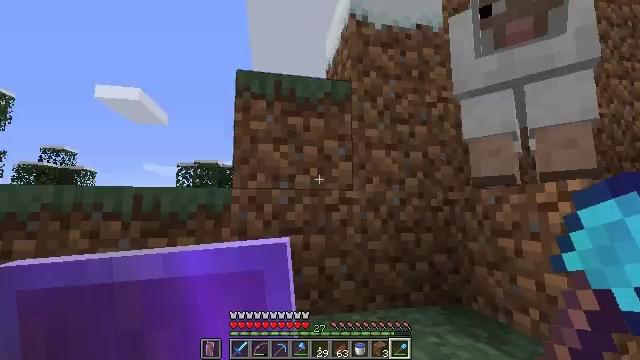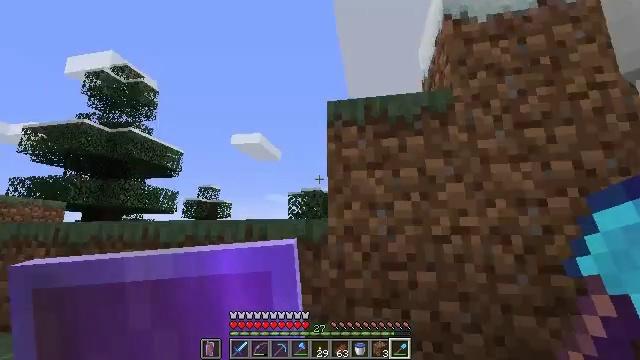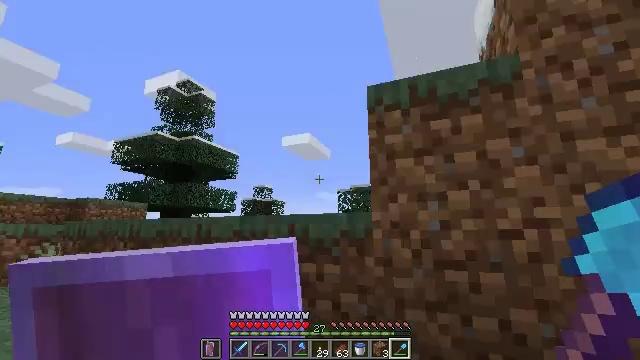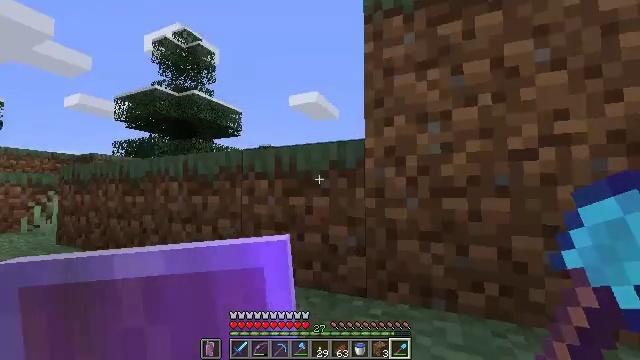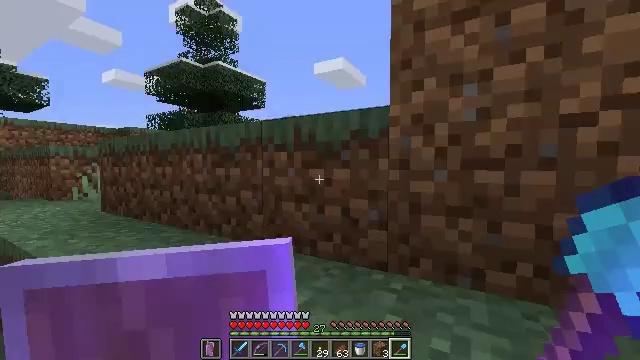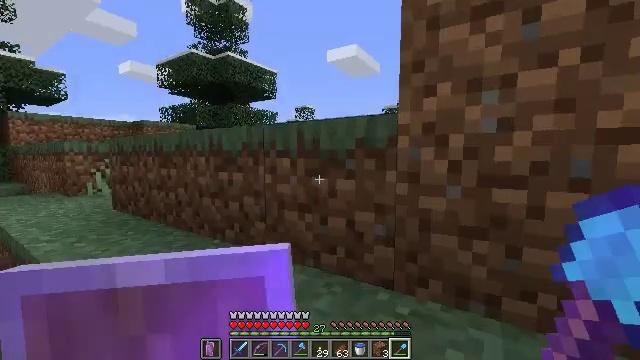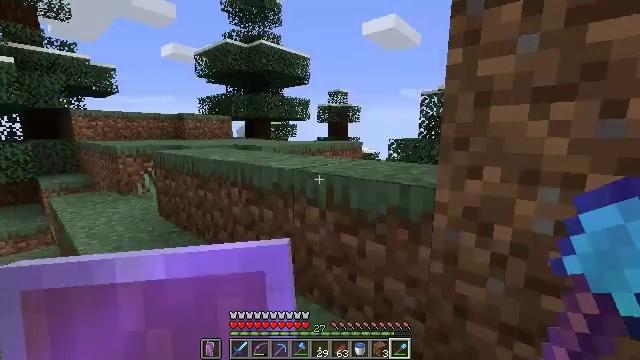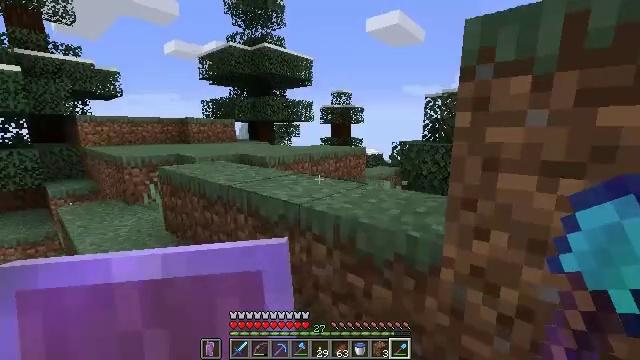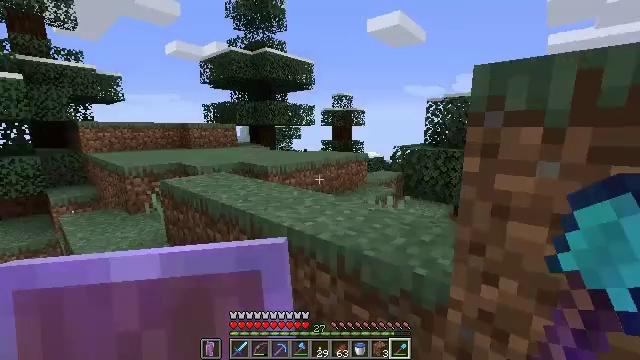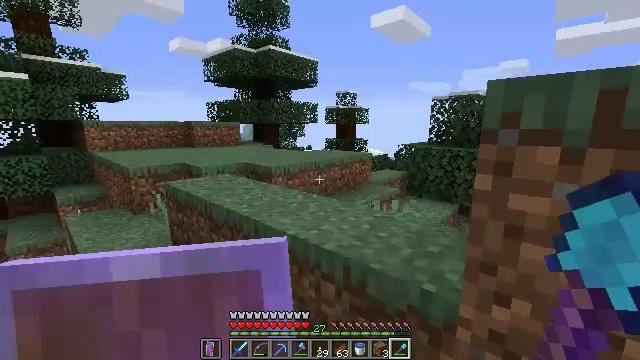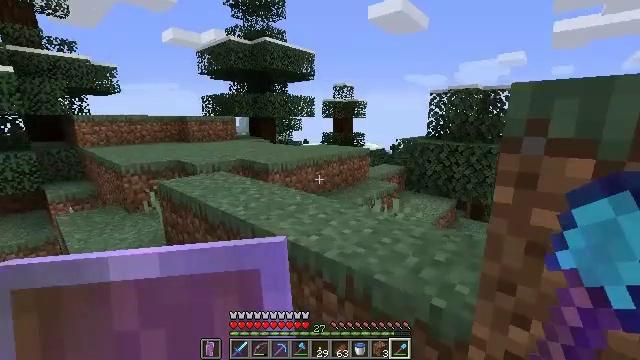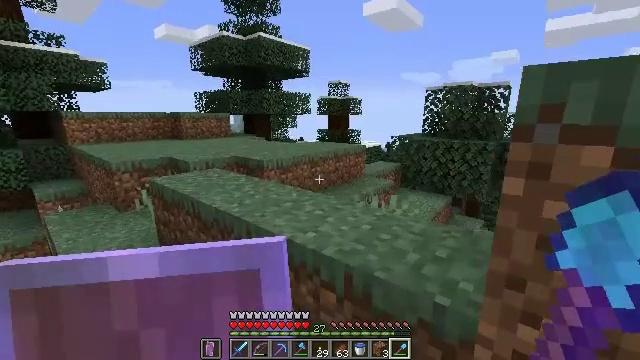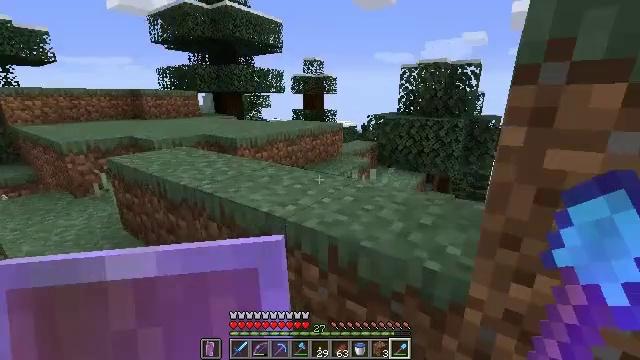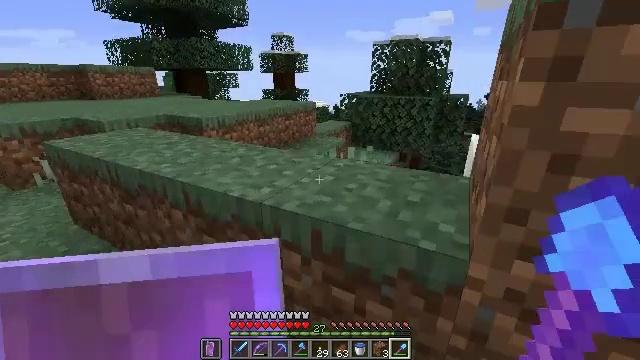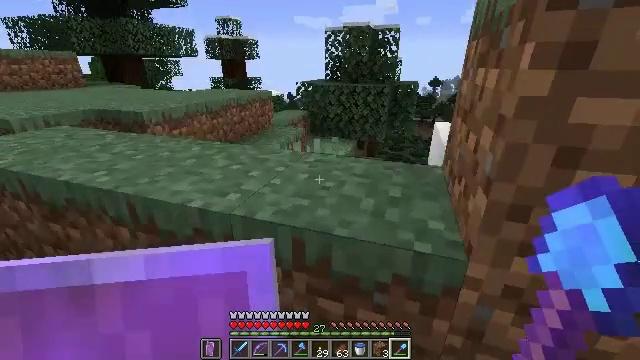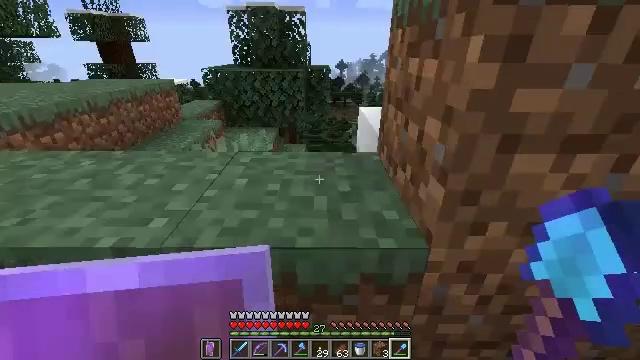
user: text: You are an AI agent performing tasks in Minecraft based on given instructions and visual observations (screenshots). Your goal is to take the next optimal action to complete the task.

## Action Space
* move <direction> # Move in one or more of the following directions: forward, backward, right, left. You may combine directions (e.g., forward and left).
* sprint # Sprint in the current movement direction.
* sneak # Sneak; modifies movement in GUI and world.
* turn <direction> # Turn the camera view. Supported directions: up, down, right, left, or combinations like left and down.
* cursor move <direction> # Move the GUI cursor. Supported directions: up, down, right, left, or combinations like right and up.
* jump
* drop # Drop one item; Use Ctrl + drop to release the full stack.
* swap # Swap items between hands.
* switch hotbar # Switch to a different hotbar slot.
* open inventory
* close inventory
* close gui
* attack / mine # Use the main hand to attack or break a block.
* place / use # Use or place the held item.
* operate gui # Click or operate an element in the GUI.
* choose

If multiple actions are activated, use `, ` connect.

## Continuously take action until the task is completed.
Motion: motion action
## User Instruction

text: Dig up the snow layers.
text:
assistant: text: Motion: move forward, turn left and up
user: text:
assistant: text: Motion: move forward, turn left
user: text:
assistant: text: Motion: move forward, turn left and down
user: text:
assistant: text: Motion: move forward, turn left and down
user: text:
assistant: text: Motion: move forward, turn left and down, jump
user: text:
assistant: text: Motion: move forward, turn left and down, jump
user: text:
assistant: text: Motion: move forward, jump
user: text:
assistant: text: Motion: move forward
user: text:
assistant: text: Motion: move forward
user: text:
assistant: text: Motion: move forward, turn down
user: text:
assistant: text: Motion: move forward, turn right
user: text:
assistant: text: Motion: move forward, turn right and down
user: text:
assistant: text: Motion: move forward and move left, turn right and down
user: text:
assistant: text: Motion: move forward and move left, turn right and down
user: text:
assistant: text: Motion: move forward and move left, turn right and down
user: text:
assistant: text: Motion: move forward and move left, turn right, jump
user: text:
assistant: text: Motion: move forward and move left, turn right, jump
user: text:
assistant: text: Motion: move forward and move left, turn right, jump
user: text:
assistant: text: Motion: move forward and move left, turn right and up
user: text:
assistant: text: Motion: move forward, turn right
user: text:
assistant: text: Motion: move forward, turn right and up
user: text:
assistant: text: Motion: move forward, turn right and up
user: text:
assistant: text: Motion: move forward, turn left and down
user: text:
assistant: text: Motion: move forward, turn left and down
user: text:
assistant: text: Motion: move forward, turn right and down
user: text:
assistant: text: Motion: move forward, turn right and down
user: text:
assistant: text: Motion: turn down
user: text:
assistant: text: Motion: turn right
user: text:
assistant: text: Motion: no_op
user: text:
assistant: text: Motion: turn left and down, attack / mine